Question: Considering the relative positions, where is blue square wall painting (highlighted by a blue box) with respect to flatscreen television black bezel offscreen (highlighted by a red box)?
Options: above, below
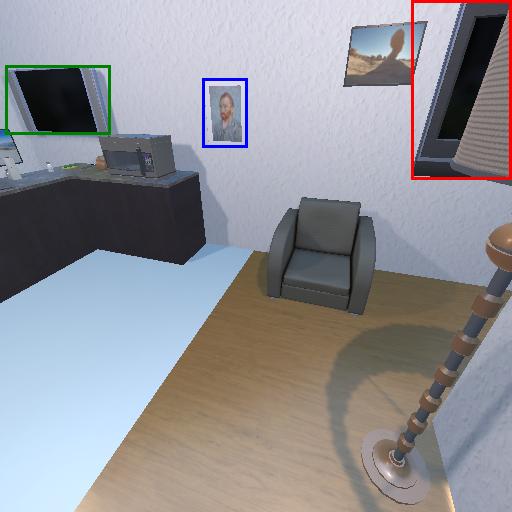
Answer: above